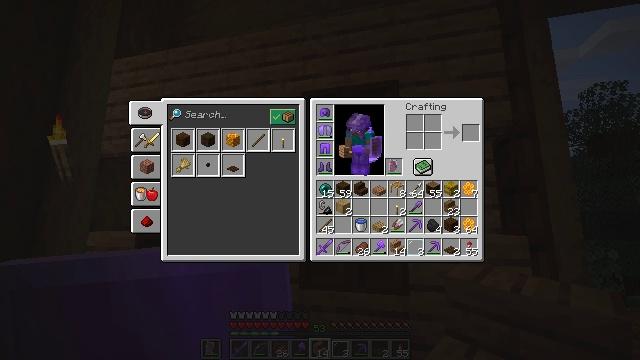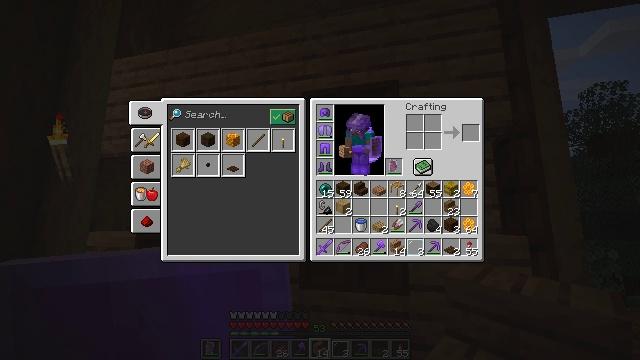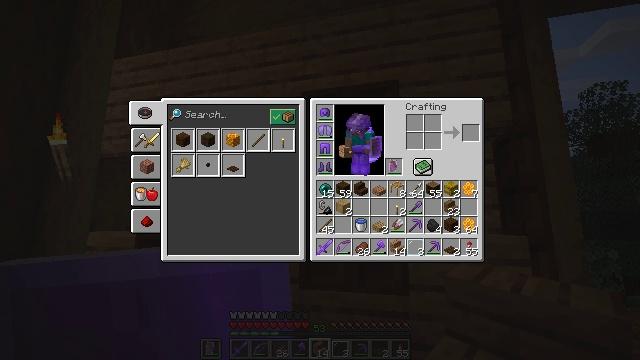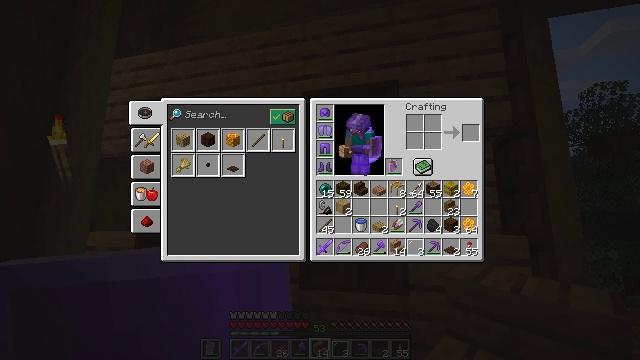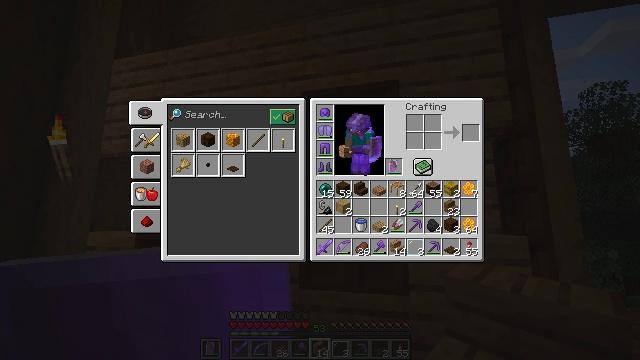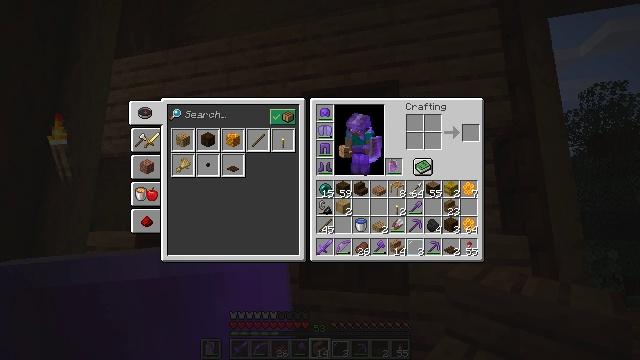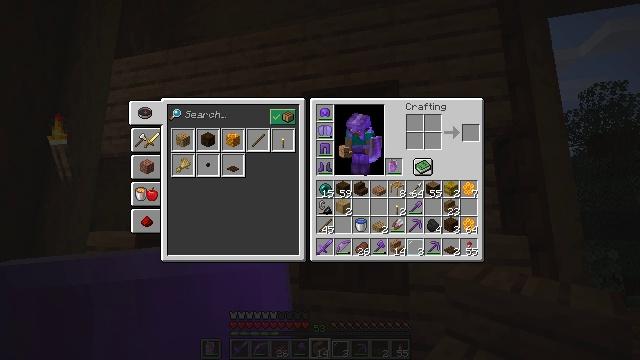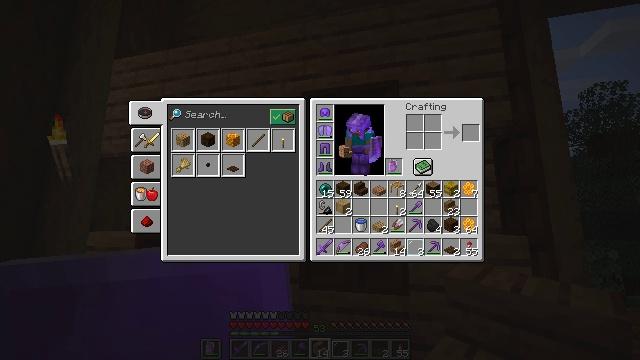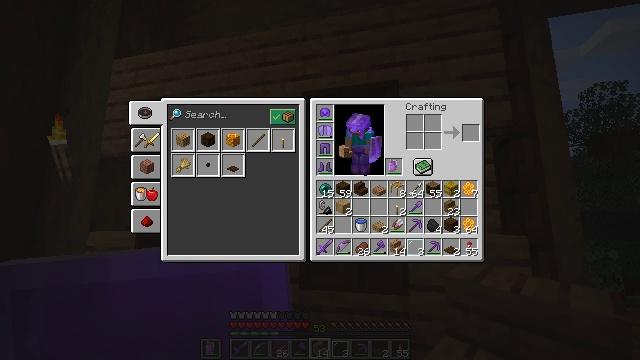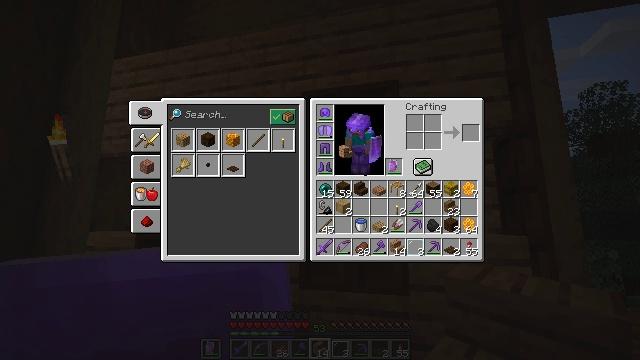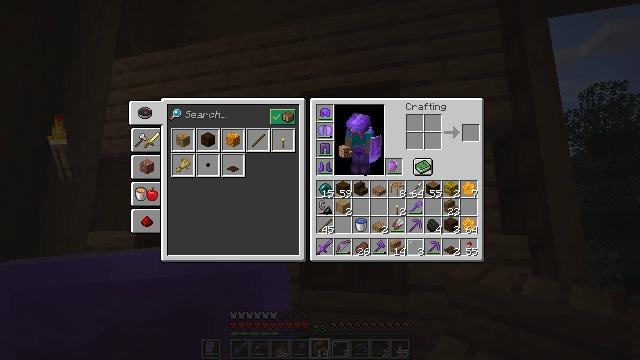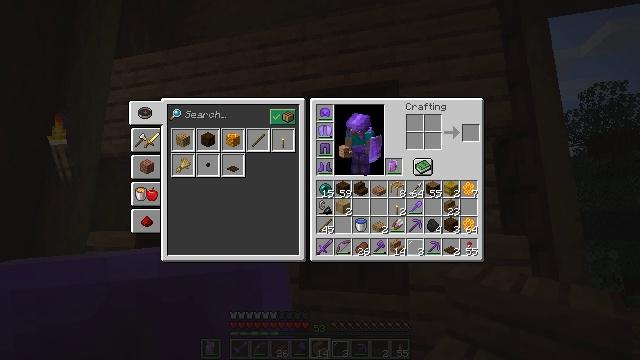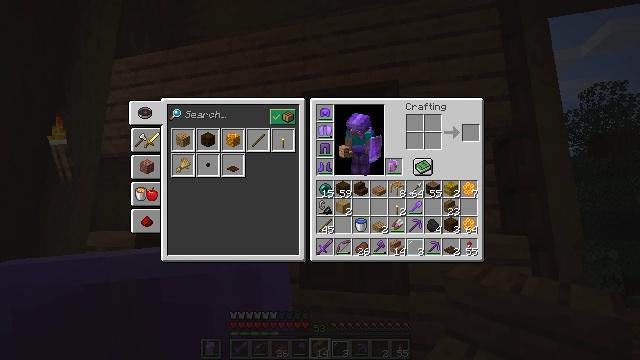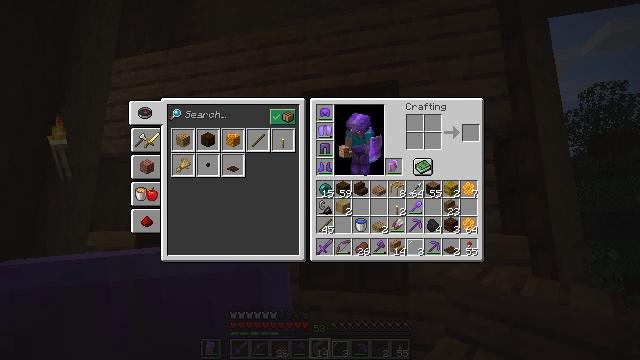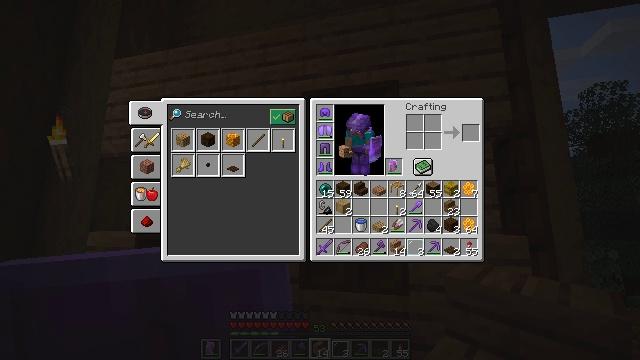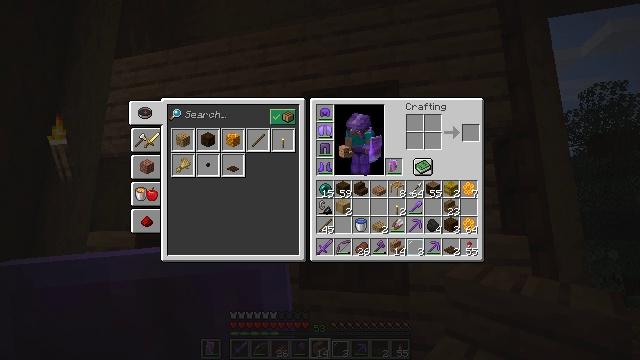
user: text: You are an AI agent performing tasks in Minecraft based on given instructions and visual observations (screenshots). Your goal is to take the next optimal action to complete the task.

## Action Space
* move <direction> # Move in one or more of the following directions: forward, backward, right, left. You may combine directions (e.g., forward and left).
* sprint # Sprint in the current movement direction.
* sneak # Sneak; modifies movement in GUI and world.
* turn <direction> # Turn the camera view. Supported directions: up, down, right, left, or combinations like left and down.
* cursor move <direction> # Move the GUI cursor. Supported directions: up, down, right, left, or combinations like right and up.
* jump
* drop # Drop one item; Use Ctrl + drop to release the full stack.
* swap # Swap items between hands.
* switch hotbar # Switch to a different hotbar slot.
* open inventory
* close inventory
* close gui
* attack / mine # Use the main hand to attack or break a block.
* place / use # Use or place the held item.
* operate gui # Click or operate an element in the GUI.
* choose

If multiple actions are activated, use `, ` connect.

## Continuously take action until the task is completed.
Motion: motion action
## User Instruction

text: Regularly mine jungle stairs for reusing.
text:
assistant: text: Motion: no_op
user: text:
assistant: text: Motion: no_op
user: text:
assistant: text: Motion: no_op
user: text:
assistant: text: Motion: no_op
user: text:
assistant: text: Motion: no_op
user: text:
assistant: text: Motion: no_op
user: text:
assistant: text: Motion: no_op
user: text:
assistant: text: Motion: no_op
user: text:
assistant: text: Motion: no_op
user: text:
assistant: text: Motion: no_op
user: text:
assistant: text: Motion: no_op
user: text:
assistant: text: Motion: no_op
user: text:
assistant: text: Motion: no_op
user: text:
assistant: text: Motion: no_op
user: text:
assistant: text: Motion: no_op
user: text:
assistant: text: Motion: no_op
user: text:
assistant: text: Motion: no_op
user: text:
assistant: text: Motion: no_op
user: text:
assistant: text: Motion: no_op
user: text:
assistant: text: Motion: no_op
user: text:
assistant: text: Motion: no_op
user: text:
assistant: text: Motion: no_op
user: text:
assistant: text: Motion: no_op
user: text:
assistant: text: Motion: no_op
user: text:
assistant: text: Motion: no_op
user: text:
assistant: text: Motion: no_op
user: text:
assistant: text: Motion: no_op
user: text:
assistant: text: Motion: no_op
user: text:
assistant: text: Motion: no_op
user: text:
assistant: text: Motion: no_op